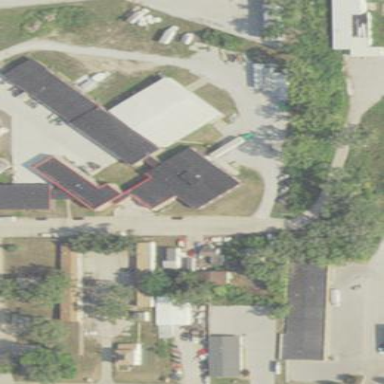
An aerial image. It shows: Building housing storage rental shop.